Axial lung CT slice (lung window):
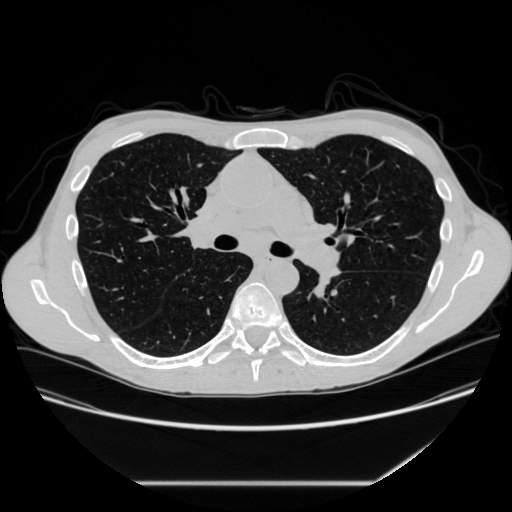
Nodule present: no